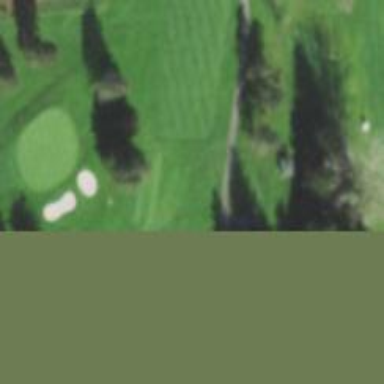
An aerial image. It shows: Path for golf carts.